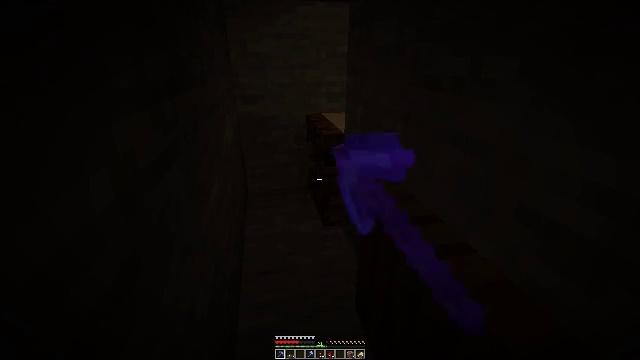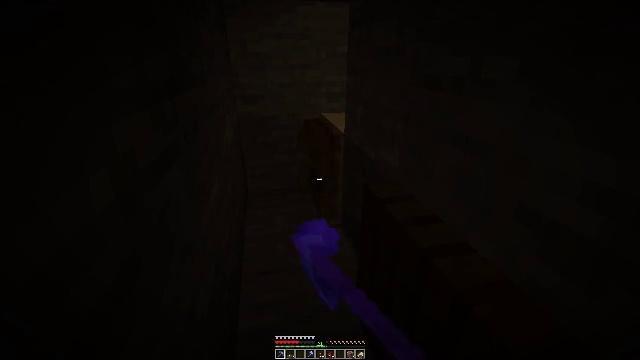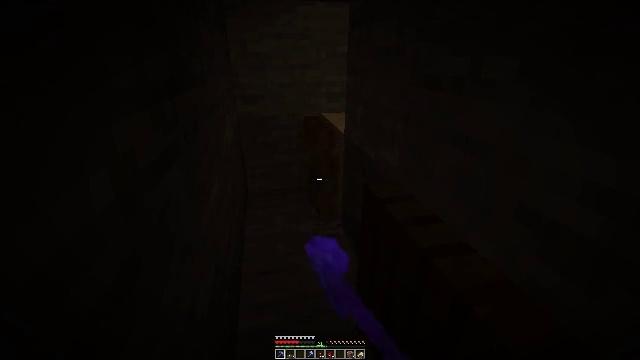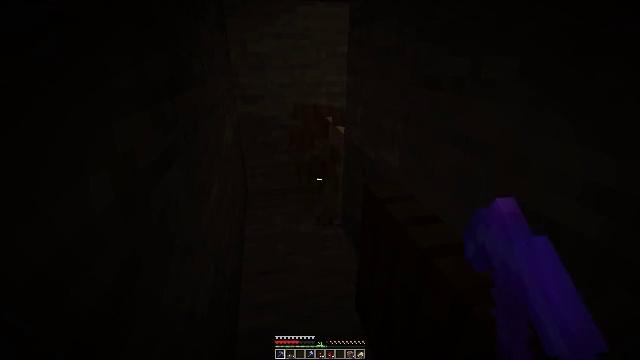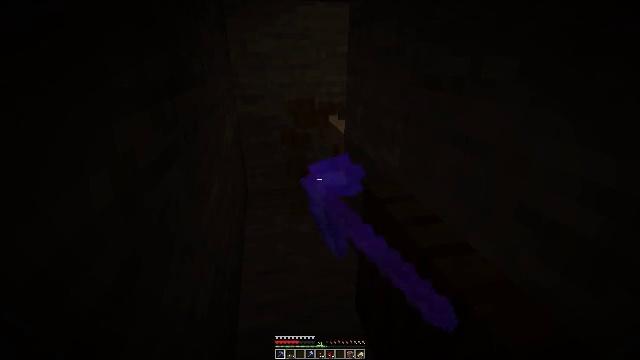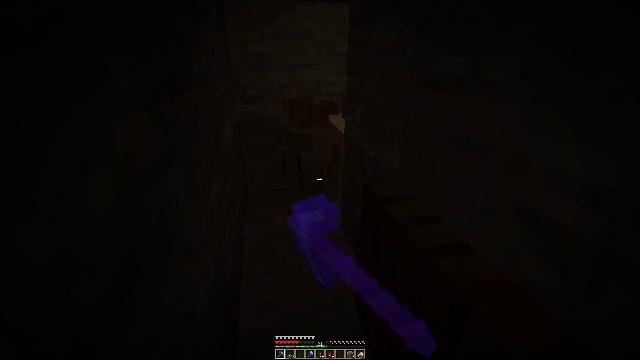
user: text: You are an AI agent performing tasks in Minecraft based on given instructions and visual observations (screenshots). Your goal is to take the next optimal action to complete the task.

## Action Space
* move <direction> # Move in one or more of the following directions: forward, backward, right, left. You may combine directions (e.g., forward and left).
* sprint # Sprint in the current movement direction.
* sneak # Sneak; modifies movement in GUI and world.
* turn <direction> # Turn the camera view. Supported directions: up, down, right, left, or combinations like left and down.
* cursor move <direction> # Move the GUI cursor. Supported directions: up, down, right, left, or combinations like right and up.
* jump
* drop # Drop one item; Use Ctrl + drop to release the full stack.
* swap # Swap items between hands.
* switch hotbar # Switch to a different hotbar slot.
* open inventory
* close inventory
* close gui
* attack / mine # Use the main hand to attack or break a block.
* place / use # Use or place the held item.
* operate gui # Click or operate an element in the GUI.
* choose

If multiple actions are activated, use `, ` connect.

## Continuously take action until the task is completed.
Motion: motion action
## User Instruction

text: Mine the spruce trapdoor by breaking it.
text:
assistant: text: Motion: attack / mine
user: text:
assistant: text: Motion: attack / mine
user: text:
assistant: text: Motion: attack / mine
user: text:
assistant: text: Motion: attack / mine
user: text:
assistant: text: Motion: attack / mine
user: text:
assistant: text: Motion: attack / mine